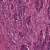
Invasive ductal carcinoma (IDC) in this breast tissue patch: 1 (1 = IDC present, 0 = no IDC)